Question: How can I detect the 'java window closing' if it was forced by clicking on 'windows taskbar -> close window'?

I've found that the window to close receives the 'WINDOW_CLOSING' event which is possible to process by adding 'windowListener'. But in this case window would being closed anyway. Is there any way to prevent the window closing?
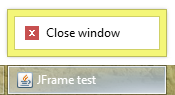
Answer: You can set the default close operation to <URL> or any method to close a window:
'''
JFrame frame = new JFrame("Welcome!");
frame.setDefaultCloseOperation(JFrame.DO_NOTHING_ON_CLOSE);
frame.addWindowListener(new WindowAdapter() {
@Override
public void windowClosing(WindowEvent e) {
int option = JOptionPane.showConfirmDialog(null, "Do you really want to exit?");
if (option == JOptionPane.OK_OPTION) {
e.getWindow().dispose();
}
}
});
'''